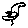
Label: bird